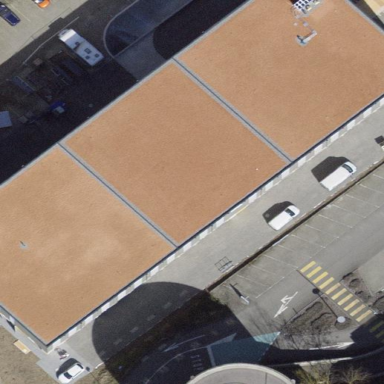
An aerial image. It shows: Storage rental shop located in building.